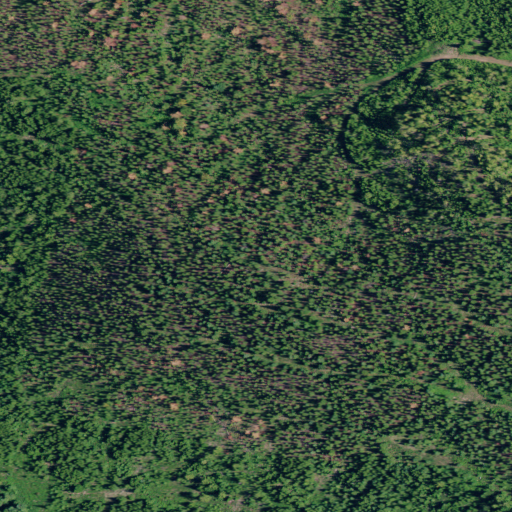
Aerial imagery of mountain in Idaho named Bogus Point containing evergreen forest and mixed forest